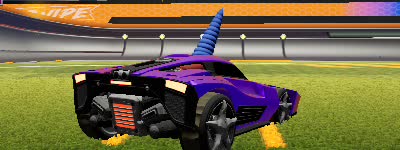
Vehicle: breakout